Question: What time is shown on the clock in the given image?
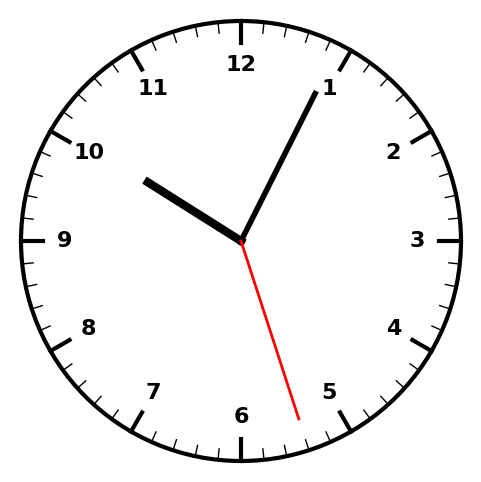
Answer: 10:04:27